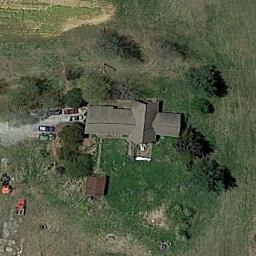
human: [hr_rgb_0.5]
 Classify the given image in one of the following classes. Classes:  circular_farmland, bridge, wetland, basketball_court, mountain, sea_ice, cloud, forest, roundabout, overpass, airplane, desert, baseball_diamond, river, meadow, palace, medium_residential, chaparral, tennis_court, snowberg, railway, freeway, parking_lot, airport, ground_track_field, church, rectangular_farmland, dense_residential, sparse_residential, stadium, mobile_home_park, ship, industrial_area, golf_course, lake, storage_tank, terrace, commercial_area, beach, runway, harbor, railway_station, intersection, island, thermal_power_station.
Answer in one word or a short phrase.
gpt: sparse_residential